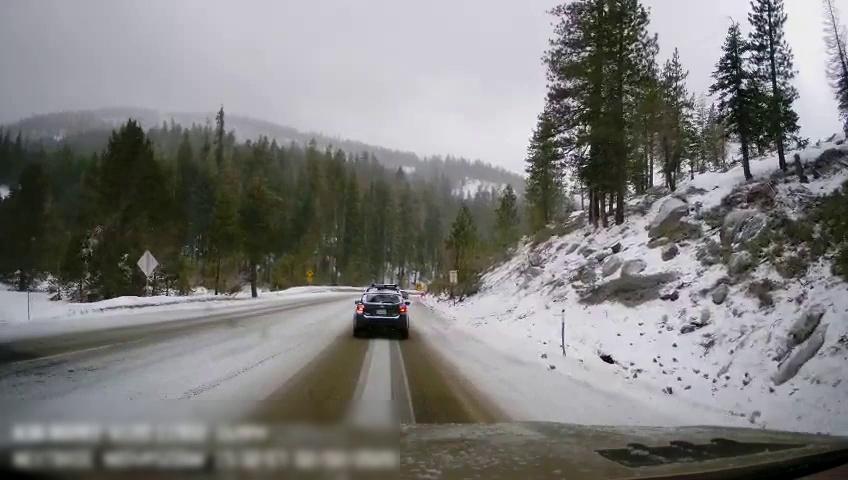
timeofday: Day
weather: Snowy
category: Drivable Space
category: Vehicles | Car
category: Traffic | Signs